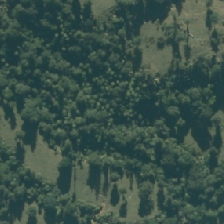
Land cover: indigenous_forest